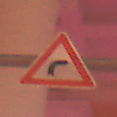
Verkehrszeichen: KurveRechts
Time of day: Night
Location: Outdoor (Urban)
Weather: Overcast
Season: Winter
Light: Artificial